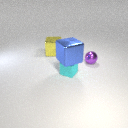
large yellow metal cube behind small purple metal sphere